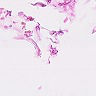
Metastatic tissue present: no